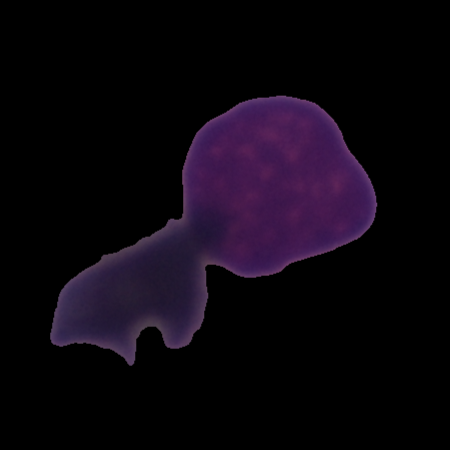
Label: healthy